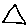
Label: triangle